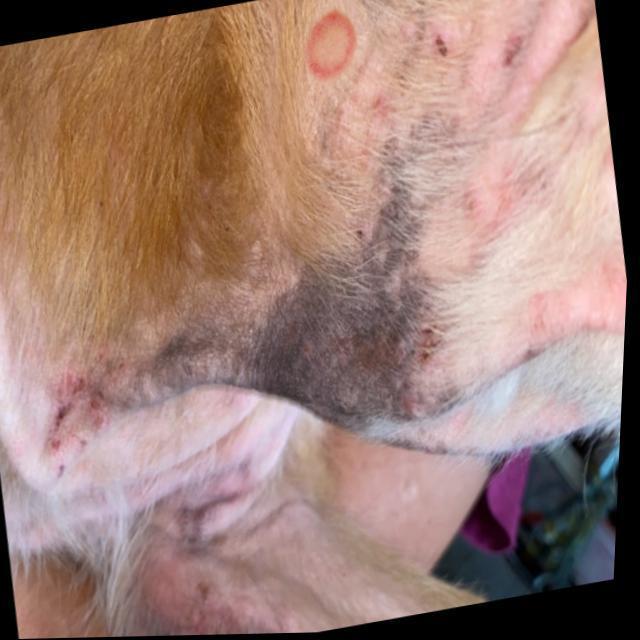
Canine ringworm (Dermatophytosis) — fungal infection caused by Microsporum or Trichophyton. Presents with circular alopecia, scaling, crusting, and broken hairs.